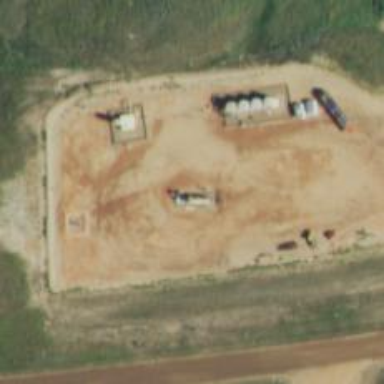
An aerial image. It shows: Petroleum well.